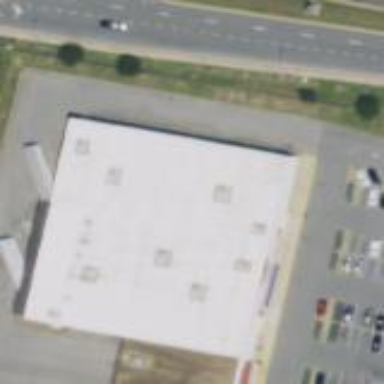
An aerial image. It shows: Retail building.